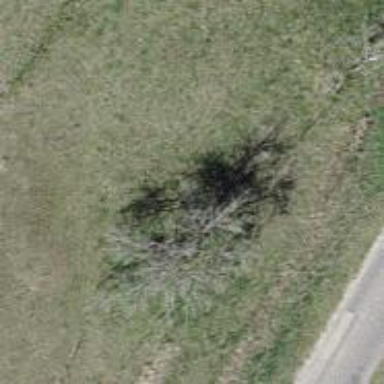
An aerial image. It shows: Single tag "natural: tree."